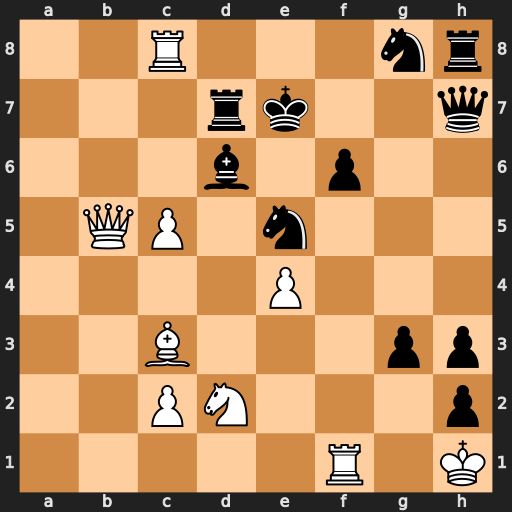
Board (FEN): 2R3nr/3rk2q/3b1p2/1QP1n3/4P3/2B3pp/2PN3p/5R1K
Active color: w
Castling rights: -
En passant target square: -
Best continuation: cxd6+ Kf7 Bxe5